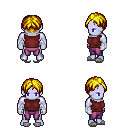
a pixel art fantasy rpg character, male body template, dark elf, purple skin, maroon sleeveless shirt, magenta pants, blonde parted hairstyle, white cloth bandages, white slippers, four views (front, back, left, right), 2x2 character sprite sheet, small pixel art, hard edges, no anti-aliasing